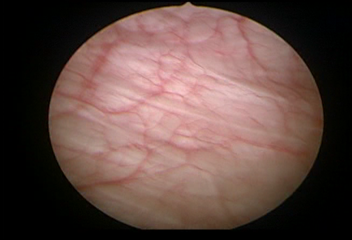
Modality: WLC
Class: Normal mucosa
Bladder cancer association: No